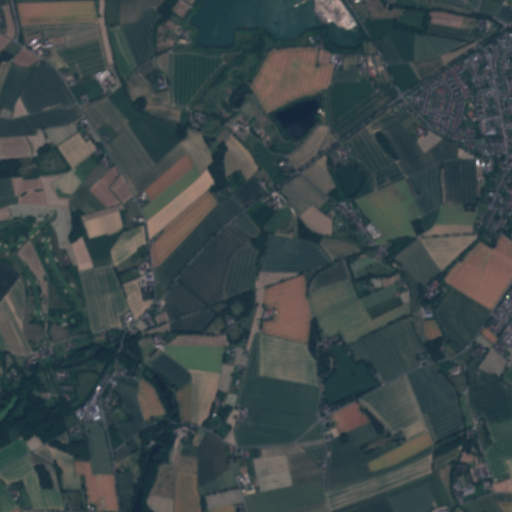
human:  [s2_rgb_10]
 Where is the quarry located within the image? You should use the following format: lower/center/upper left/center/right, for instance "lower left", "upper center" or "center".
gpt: The quarry is located in the upper right of the image.
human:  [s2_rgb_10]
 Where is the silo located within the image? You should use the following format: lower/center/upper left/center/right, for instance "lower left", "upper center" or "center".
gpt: The silo is located in the lower left of the image.
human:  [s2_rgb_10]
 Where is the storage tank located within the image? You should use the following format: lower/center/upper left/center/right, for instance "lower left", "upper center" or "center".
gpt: The storage tank is located in the lower left of the image.
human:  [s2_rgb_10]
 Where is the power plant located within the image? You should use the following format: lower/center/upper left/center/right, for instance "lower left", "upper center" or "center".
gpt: There is no power plant in the image.